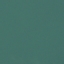
Land use / land cover: SeaLake